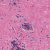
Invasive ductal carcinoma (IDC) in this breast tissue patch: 0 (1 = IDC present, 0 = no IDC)